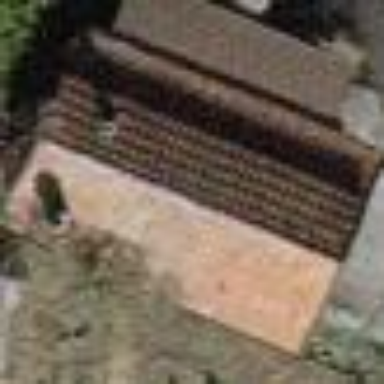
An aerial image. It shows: Shed building.